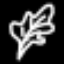
Label: leaf